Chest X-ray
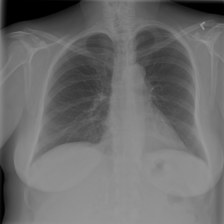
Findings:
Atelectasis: negative
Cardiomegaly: negative
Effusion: negative
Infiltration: negative
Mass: negative
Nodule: negative
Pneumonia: negative
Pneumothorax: negative
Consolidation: negative
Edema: negative
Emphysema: negative
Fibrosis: negative
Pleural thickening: negative
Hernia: negative